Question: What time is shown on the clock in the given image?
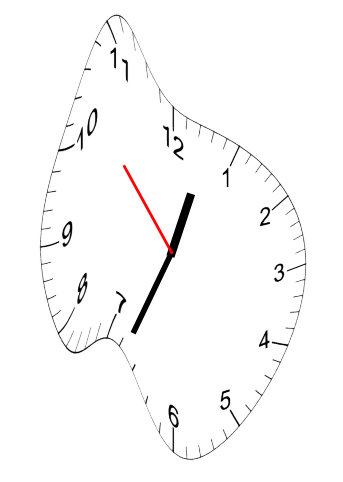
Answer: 12:33:53